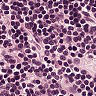
Metastatic tissue present: no